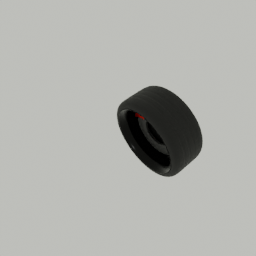
Label: mechanical